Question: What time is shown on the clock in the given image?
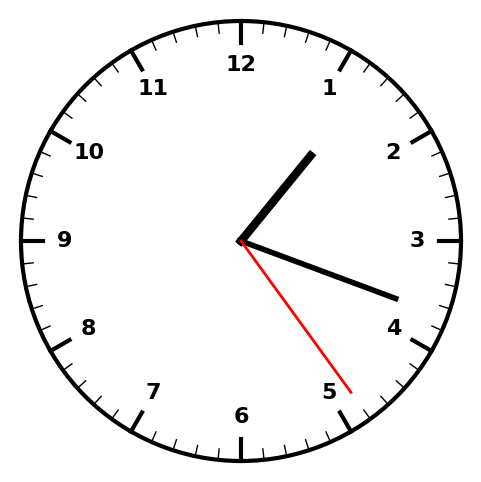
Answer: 01:18:24